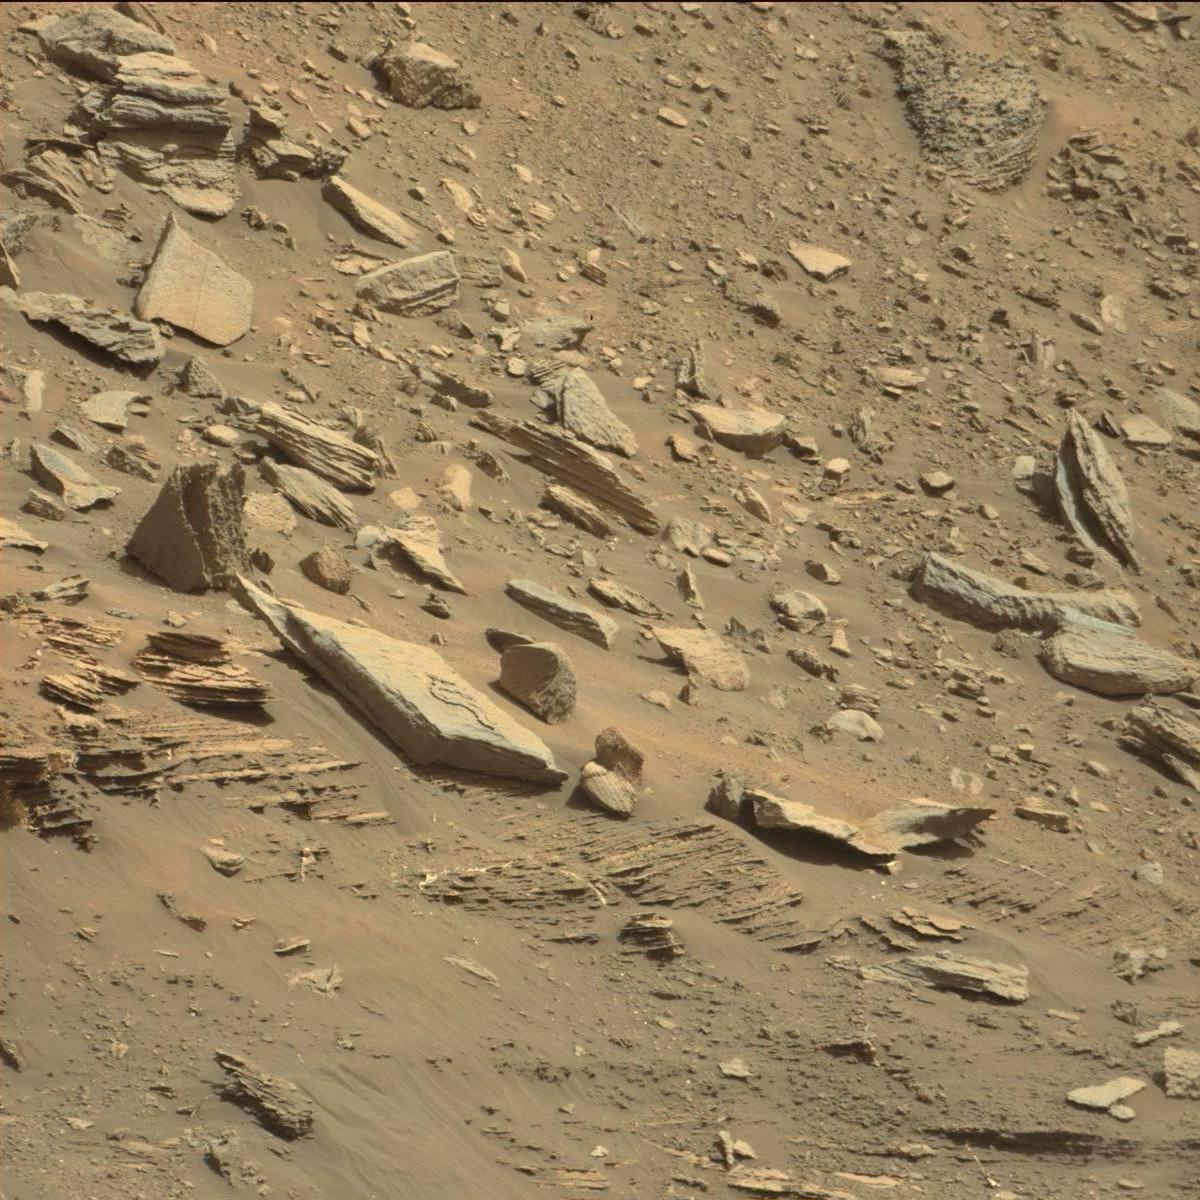
Terrain classes present: Bedrock, Rock, Sand / Soil